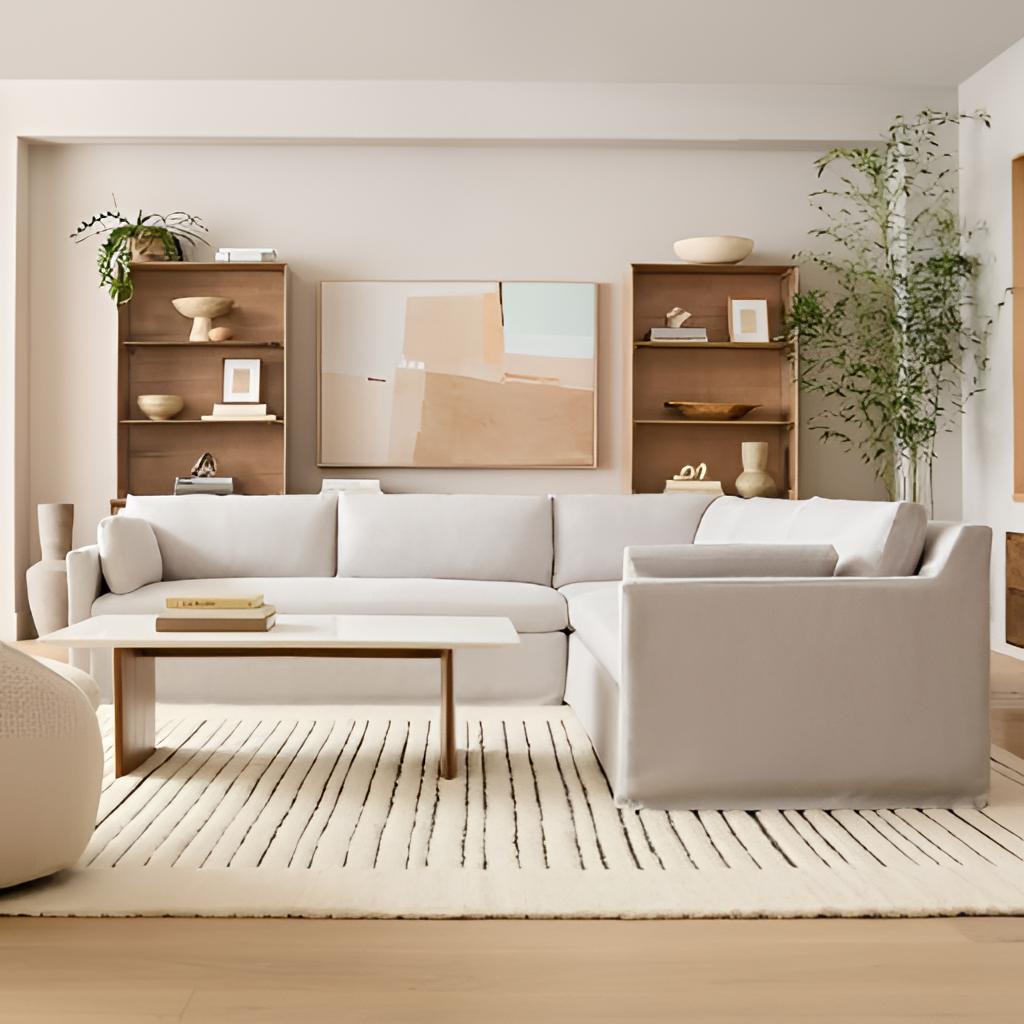
living room, fabric sectional sofa, minimalistic, paint wallpaper, with solid pattern, beige wood flooring, with plank pattern